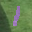
Label: 1